Question: I have implemented a application using
'I Want to add 4 columns in a list' it self as shown bellow
.
But
And more over Here i mentioned Headers also as data, But
My code its working for display but invalid :
'''
extend: 'Ext.Panel',
config: {
layout: {
type: 'vbox'
},
items: [
{
xtype: 'toolbar',
docked: 'top',
title: 'Color Fields',
},
{
xtype: 'list',
height: 243,
margin: '',
left: 0,
ui: '',
width: '20%',
itemTpl: [
'<div><b>{Cloumn1}<b></div>'
],
data: [
{Cloumn1: 'SerialNum' },
{Cloumn1: '1'},
{Cloumn1: '1'},
{Cloumn1: '2'}
]
},
{
xtype: 'list',
height: 243,
margin: '',
left: '25%',
top: 0,
ui: '',
width: '20%',
itemTpl: [
'<div><b>{Cloumn2}<b></div>'
],
data: [
{Cloumn2: 'Color' },
{Cloumn2: 'Red'},
{Cloumn2: 'Blue'},
{Cloumn2: 'White'}
]
},
{
xtype: 'list',
height: 243,
margin: '',
left: '50%',
top: 0,
ui: '',
width: '20%',
itemTpl: [
'<div><b>{Cloumn3}<b></div>'
],
data: [
{Cloumn3: 'Box Type' },
{Cloumn3: 'Rectangle'},
{Cloumn3: 'Trianger'},
{Cloumn3: 'Circle'}
]
},
'''
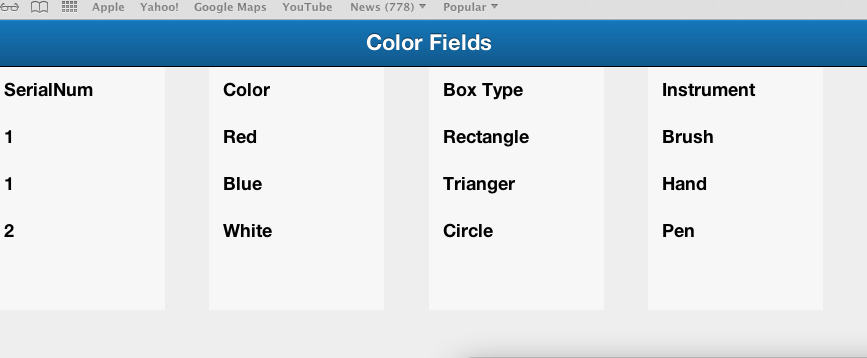
Answer: Use the grid extension from Mitchell Simoens. Here is the <URL>